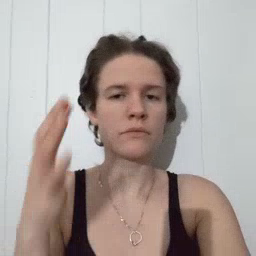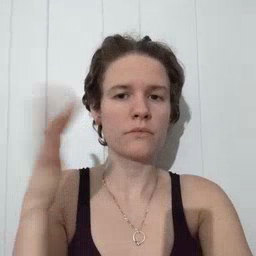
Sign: noisy